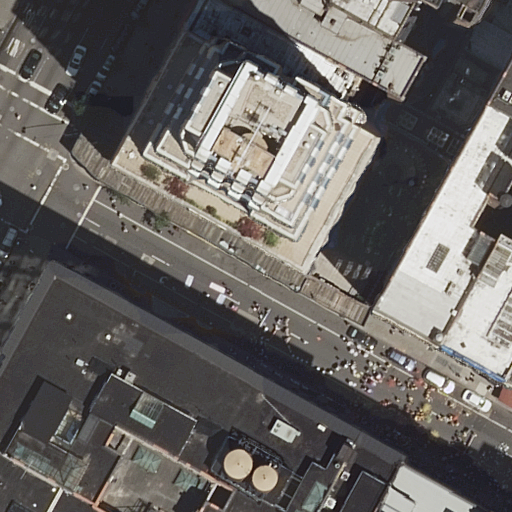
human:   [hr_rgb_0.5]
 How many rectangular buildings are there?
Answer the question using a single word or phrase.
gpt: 7

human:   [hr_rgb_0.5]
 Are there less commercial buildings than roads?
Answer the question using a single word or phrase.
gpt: yes

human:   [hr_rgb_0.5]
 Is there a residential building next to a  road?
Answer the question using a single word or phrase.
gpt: yes

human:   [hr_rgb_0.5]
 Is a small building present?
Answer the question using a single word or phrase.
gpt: yes

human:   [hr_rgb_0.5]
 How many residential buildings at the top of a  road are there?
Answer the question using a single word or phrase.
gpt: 7

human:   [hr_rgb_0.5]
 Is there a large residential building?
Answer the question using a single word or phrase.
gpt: yes

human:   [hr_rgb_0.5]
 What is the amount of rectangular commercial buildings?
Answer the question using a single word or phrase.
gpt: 0

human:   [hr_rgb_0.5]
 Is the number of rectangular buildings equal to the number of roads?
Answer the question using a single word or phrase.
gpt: no

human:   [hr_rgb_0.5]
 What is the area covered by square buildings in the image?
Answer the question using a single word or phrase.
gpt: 0m2

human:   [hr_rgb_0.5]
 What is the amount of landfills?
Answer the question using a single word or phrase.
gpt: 0

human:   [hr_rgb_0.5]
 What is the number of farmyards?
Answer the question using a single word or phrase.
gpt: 0

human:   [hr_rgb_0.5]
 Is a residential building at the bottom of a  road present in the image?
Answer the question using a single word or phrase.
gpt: yes

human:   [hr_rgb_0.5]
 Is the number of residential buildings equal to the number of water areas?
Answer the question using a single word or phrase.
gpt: no

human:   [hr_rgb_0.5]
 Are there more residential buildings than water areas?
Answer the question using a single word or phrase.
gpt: yes

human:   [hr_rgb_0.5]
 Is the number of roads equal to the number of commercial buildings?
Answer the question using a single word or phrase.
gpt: no

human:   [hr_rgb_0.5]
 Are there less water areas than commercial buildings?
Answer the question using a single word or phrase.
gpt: no

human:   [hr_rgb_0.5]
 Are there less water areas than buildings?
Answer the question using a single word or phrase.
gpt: yes

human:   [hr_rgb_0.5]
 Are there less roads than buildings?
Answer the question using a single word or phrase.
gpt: yes

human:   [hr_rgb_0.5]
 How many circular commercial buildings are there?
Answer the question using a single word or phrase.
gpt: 0

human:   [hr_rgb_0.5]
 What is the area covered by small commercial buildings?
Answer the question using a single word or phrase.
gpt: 0m2

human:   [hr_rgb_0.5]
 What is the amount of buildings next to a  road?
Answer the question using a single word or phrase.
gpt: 11

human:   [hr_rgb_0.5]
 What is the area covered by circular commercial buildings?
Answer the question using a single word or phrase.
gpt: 0m2

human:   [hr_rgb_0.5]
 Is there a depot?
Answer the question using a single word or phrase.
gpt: no

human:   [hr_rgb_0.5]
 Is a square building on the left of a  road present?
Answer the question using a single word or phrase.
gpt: no

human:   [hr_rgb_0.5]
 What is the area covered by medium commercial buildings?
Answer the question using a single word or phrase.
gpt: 0m2

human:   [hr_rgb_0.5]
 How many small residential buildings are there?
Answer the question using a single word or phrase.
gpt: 5

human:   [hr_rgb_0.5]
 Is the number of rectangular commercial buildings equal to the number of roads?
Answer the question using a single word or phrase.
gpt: no

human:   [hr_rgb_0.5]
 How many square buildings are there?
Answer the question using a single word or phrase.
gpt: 0

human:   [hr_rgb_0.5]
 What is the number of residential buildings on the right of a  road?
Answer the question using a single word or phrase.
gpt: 10

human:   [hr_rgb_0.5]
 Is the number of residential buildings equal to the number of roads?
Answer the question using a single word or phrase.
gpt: no

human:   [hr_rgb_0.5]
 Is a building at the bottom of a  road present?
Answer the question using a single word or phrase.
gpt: yes

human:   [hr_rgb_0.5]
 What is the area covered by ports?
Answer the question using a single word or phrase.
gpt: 0m2

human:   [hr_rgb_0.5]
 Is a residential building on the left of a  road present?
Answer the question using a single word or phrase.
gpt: yes

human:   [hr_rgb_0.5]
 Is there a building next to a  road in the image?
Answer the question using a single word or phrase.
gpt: yes

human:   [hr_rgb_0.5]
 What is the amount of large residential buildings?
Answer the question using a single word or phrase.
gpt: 3